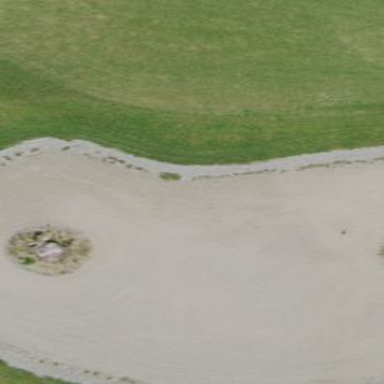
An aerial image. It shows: Sandy area is golf bunker.